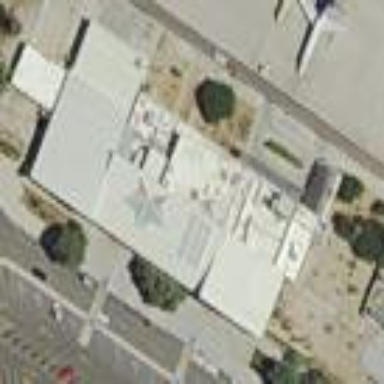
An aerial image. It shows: Transportation building at the airport terminal.